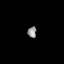
Tissue: prostate
Cell type: Myeloid cells
Senescence score: 0.251
Nuclear area (px): 95
Mean DAPI intensity: 146.4